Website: walmart
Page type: account-dashboard
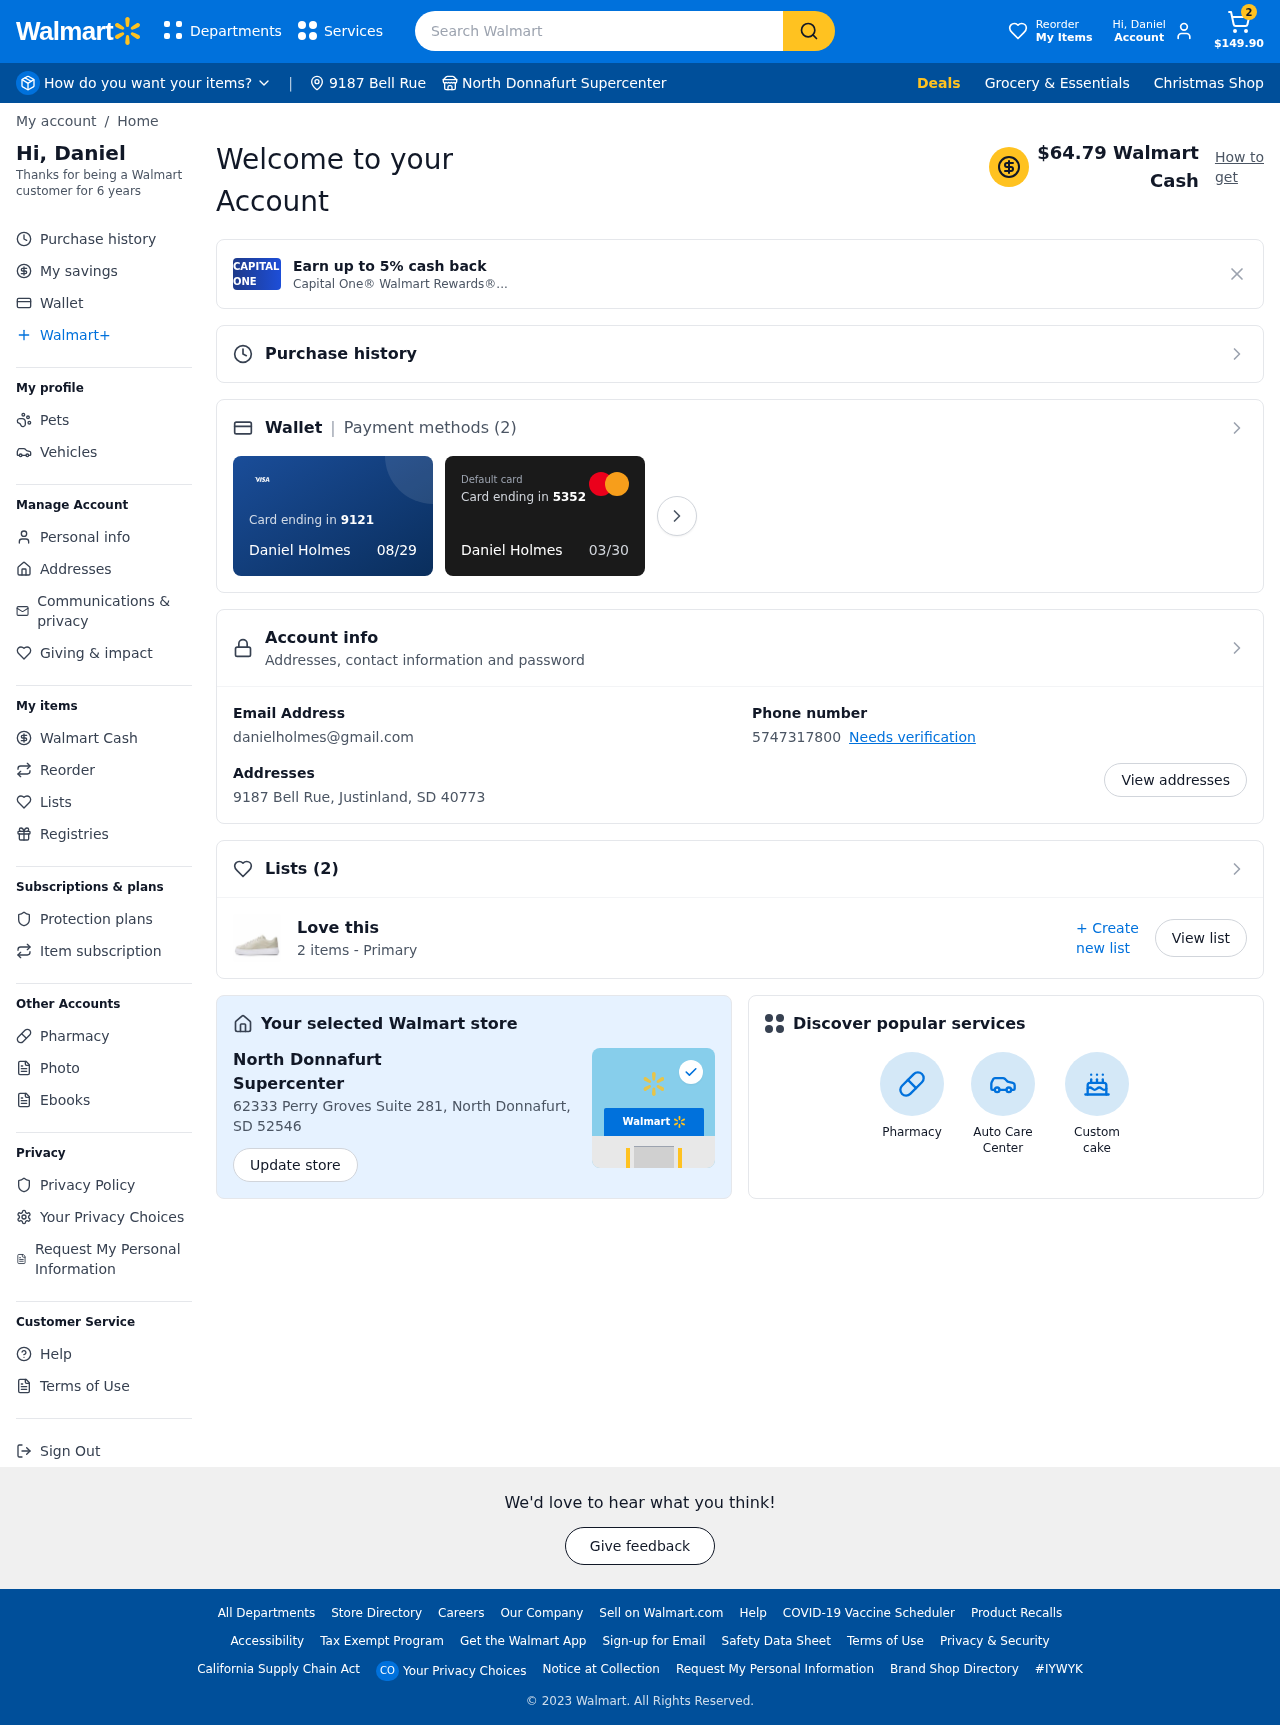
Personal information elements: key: PII_CARD_EXPIRY
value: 08/29
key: PII_CARD_LAST4
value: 9121
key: PII_EMAIL
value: danielholmes@gmail.com
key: PII_FIRSTNAME
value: Daniel
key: PII_FULLNAME
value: Daniel Holmes
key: PII_LOCATION1_CITY
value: North Donnafurt Supercenter
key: PII_LOCATION1_CITY
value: North Donnafurt
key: PII_LOCATION1_CITY_STATE_ZIP
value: North Donnafurt, SD 52546
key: PII_LOCATION1_STREET
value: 62333 Perry Groves Suite 281
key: PII_PHONE
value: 5747317800
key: PII_STREET
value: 9187 Bell Rue
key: PII_FIRSTNAME2
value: Daniel
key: PII_FIRSTNAME3
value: Daniel
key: PII_FIRSTNAME_DERIVED
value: Daniel
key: PII_WALMART_CASH
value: $64.79
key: PII_CARD_LAST42
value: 5352
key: PII_LASTNAME
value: Holmes
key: PII_FULLNAME2
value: Daniel Holmes
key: PII_FULLNAME3
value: Daniel Holmes
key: PII_LASTNAME2
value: Holmes
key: PII_LASTNAME3
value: Holmes
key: PII_LASTNAME_DERIVED
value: Holmes
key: PII_FULLNAME_DERIVED
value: Daniel Holmes
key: PII_NAME_FULL_DERIVED
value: Daniel Holmes
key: PII_CARD_EXPIRY2
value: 03/30
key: PII_STREET2
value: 9187 Bell Rue
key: PII_CITY_STATE_ZIP
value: Justinland, SD 40773
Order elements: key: ORDER_NUM_ITEMS
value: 2
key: ORDER_SUBTOTAL
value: $149.90
Search elements: key: HEADER_SEARCH
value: Search Walmart